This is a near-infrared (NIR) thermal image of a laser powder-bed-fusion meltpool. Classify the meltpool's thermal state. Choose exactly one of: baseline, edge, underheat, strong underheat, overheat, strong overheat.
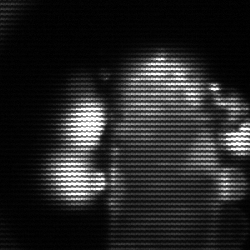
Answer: strong underheat